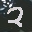
Label: 2